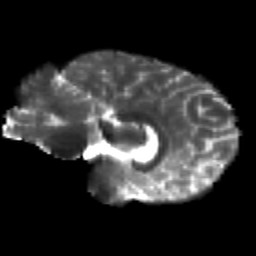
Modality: T2w
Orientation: sagittal
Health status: healthy
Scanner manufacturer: siemens
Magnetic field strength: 3 T
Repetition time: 12 s
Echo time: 0.092 s